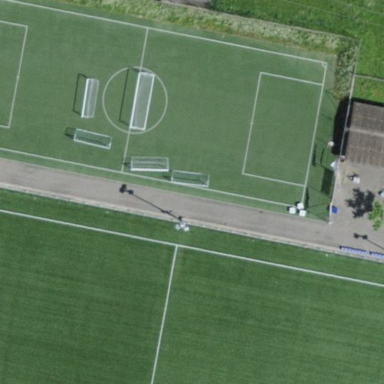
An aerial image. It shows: Soccer pitch for leisureland activities.